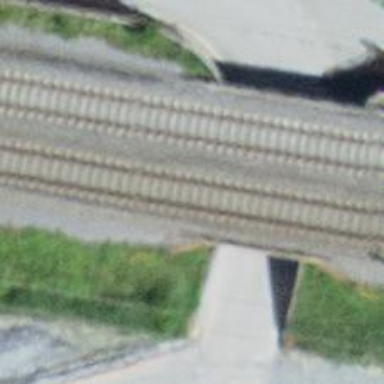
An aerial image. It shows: Bridge with electrified railway tracks featuring contact line.